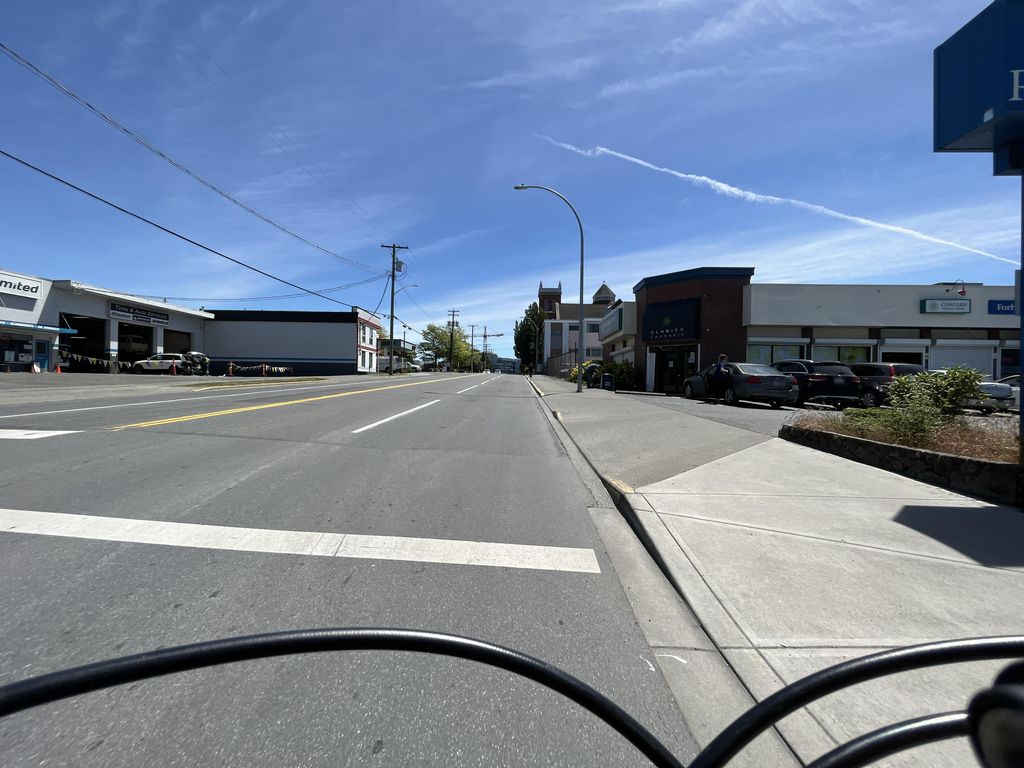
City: victoria